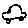
Label: car